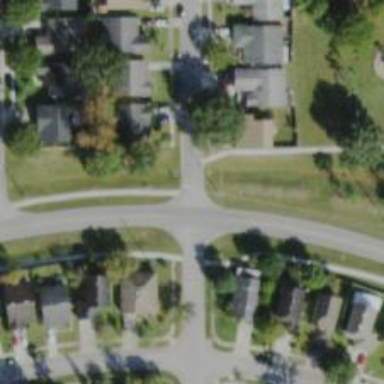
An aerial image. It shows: Residential road with sidewalk on the left side.